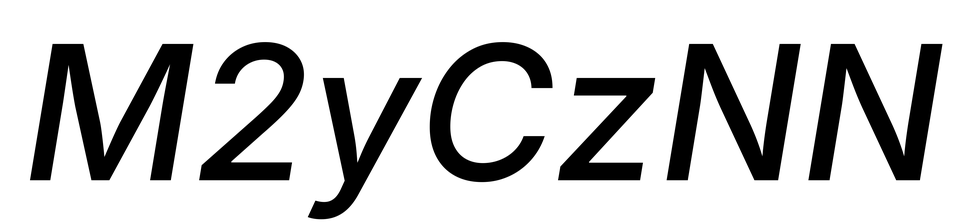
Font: Inter-Italic_Medium_Italic